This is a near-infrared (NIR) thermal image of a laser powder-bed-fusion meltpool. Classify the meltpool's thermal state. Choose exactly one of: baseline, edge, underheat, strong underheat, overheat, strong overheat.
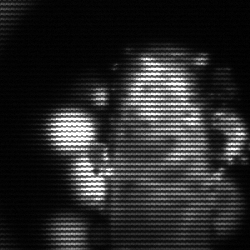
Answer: baseline